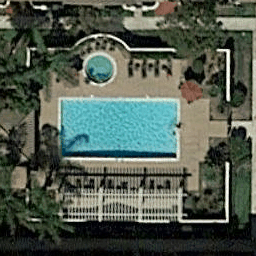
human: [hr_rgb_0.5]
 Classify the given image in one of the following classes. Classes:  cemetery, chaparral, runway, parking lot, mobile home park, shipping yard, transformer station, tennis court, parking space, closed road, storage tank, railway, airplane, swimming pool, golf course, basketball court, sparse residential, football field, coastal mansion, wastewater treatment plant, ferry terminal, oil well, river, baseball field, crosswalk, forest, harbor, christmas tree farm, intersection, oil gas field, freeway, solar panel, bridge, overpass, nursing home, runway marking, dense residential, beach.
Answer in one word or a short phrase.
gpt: swimming pool